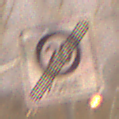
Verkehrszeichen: EndeZone20
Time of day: Night
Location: Outdoor (Urban)
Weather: Overcast
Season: Winter
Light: Artificial